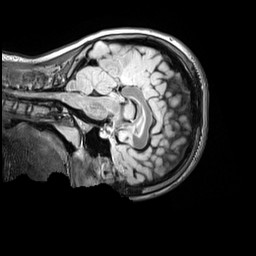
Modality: FLAIR
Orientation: sagittal
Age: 12
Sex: female
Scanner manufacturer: siemens
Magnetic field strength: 3 T
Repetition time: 5 s
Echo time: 0.388 s